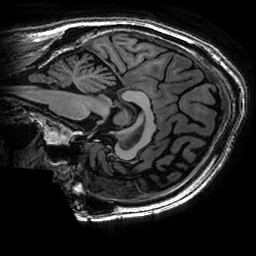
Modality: T1w
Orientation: sagittal
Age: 67
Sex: male
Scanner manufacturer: ge
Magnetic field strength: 3 T
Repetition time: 0.01002 s
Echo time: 0.002988 s